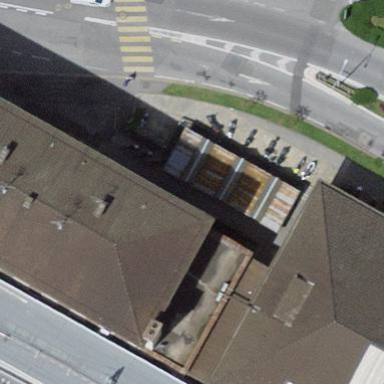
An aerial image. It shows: Bicycle parking facility.